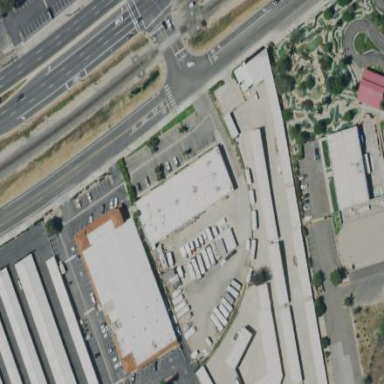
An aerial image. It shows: Warehouse building.